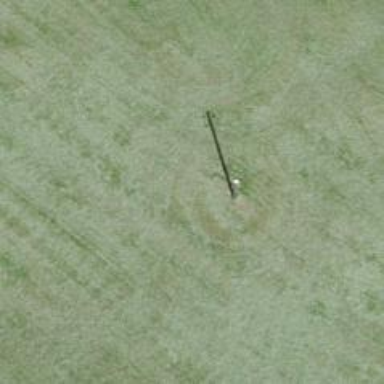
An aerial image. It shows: Minor power line.